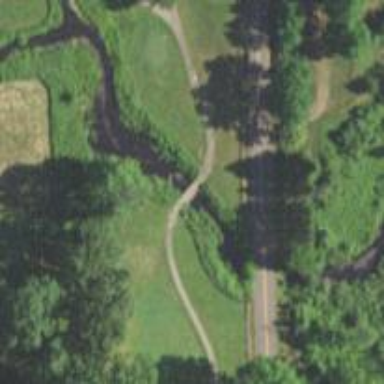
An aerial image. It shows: Golf cartpath that is also road path.